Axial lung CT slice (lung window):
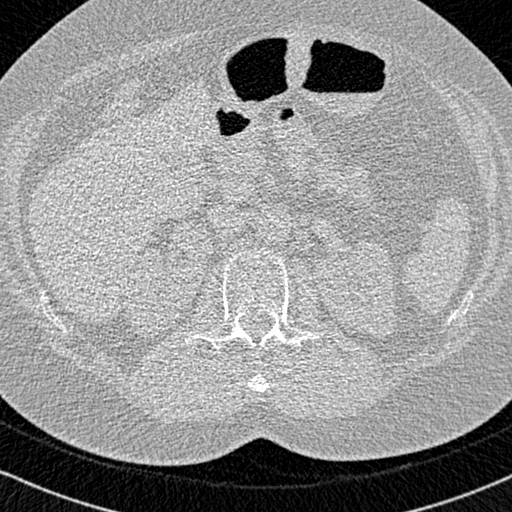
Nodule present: no